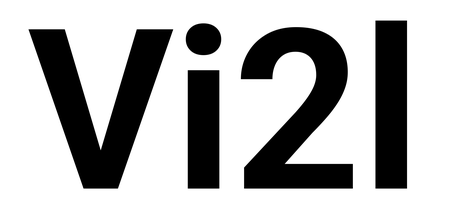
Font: Roboto_Bold